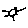
Label: sun